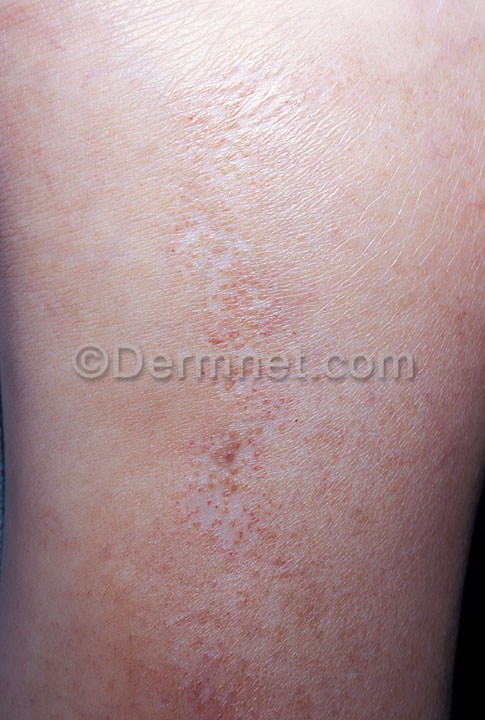
Disease: Vasculitis Photos